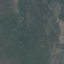
Land use / land cover: HerbaceousVegetation